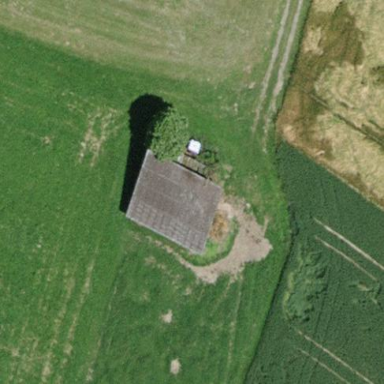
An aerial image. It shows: Farm auxiliary building.